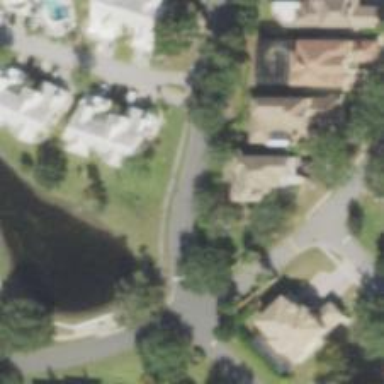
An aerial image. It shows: Residential road with sidewalk on the left side.